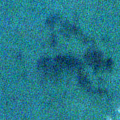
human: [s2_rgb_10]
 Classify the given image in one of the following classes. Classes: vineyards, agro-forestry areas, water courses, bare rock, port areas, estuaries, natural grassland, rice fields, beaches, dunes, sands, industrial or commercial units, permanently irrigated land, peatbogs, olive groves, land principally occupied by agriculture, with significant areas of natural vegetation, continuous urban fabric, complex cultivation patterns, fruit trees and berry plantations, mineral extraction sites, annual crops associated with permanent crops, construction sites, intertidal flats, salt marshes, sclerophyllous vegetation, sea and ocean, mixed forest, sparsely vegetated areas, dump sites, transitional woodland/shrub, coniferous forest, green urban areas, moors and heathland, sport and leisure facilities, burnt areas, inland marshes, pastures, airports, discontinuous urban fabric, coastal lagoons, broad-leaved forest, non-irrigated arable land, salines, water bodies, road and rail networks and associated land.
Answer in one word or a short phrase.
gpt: sea and ocean